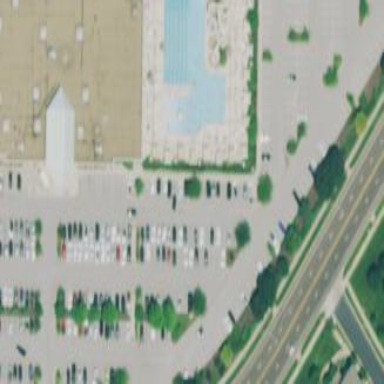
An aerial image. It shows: Sports centre dedicated to swimming activities.